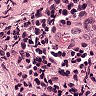
Metastatic tissue present: no